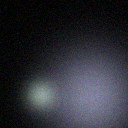
Screen state: off